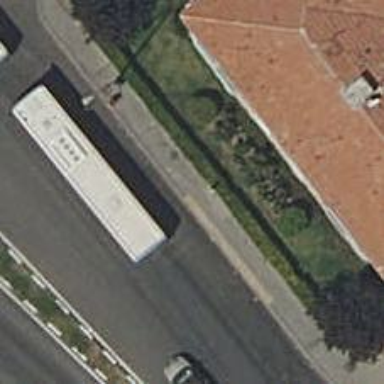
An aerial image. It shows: Bus stop with platform for public transport.